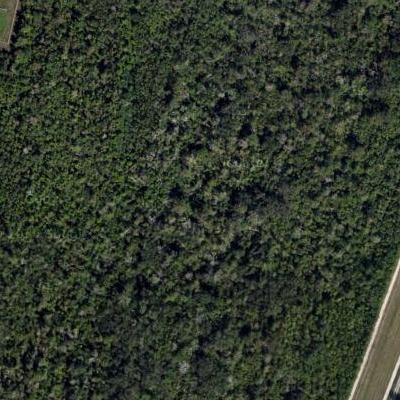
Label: Forest